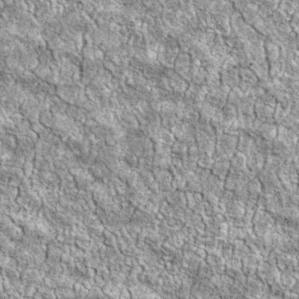
Label: non_frost